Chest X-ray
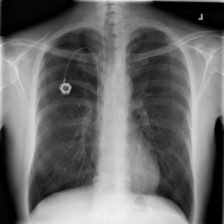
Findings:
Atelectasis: negative
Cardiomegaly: negative
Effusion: negative
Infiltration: negative
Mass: negative
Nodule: negative
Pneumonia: negative
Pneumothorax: negative
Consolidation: negative
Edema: negative
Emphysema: negative
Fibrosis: negative
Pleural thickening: negative
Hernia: negative